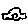
Label: car